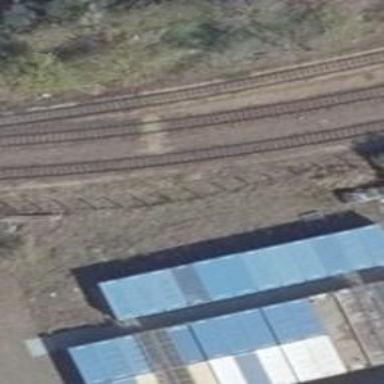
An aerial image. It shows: Rail spur service.